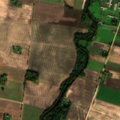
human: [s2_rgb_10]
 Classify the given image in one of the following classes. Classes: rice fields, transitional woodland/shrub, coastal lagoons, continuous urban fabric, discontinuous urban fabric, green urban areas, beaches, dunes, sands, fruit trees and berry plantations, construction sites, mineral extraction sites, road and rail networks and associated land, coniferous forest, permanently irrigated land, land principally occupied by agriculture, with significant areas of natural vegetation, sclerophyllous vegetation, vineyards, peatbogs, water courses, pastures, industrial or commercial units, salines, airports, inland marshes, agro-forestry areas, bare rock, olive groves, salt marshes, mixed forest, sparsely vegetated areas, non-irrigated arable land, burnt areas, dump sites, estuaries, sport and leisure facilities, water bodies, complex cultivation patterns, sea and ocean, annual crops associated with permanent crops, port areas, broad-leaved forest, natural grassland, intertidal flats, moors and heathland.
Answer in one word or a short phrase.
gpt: discontinuous urban fabric, non-irrigated arable land, land principally occupied by agriculture, with significant areas of natural vegetation